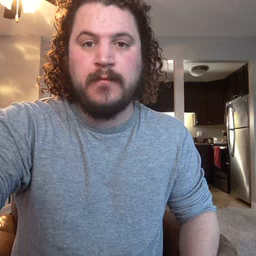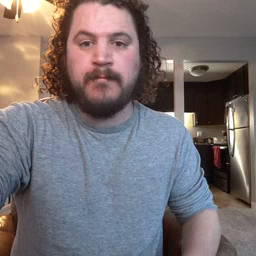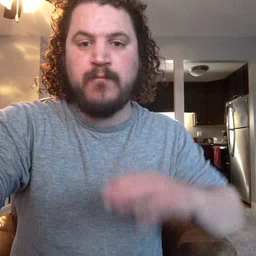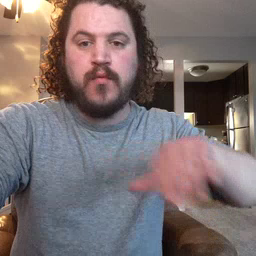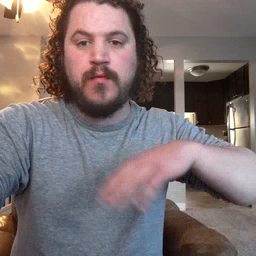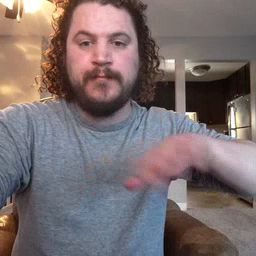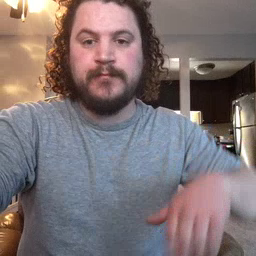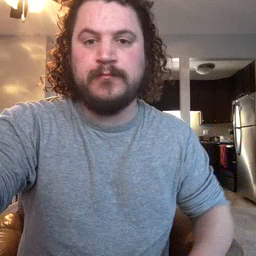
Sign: pool